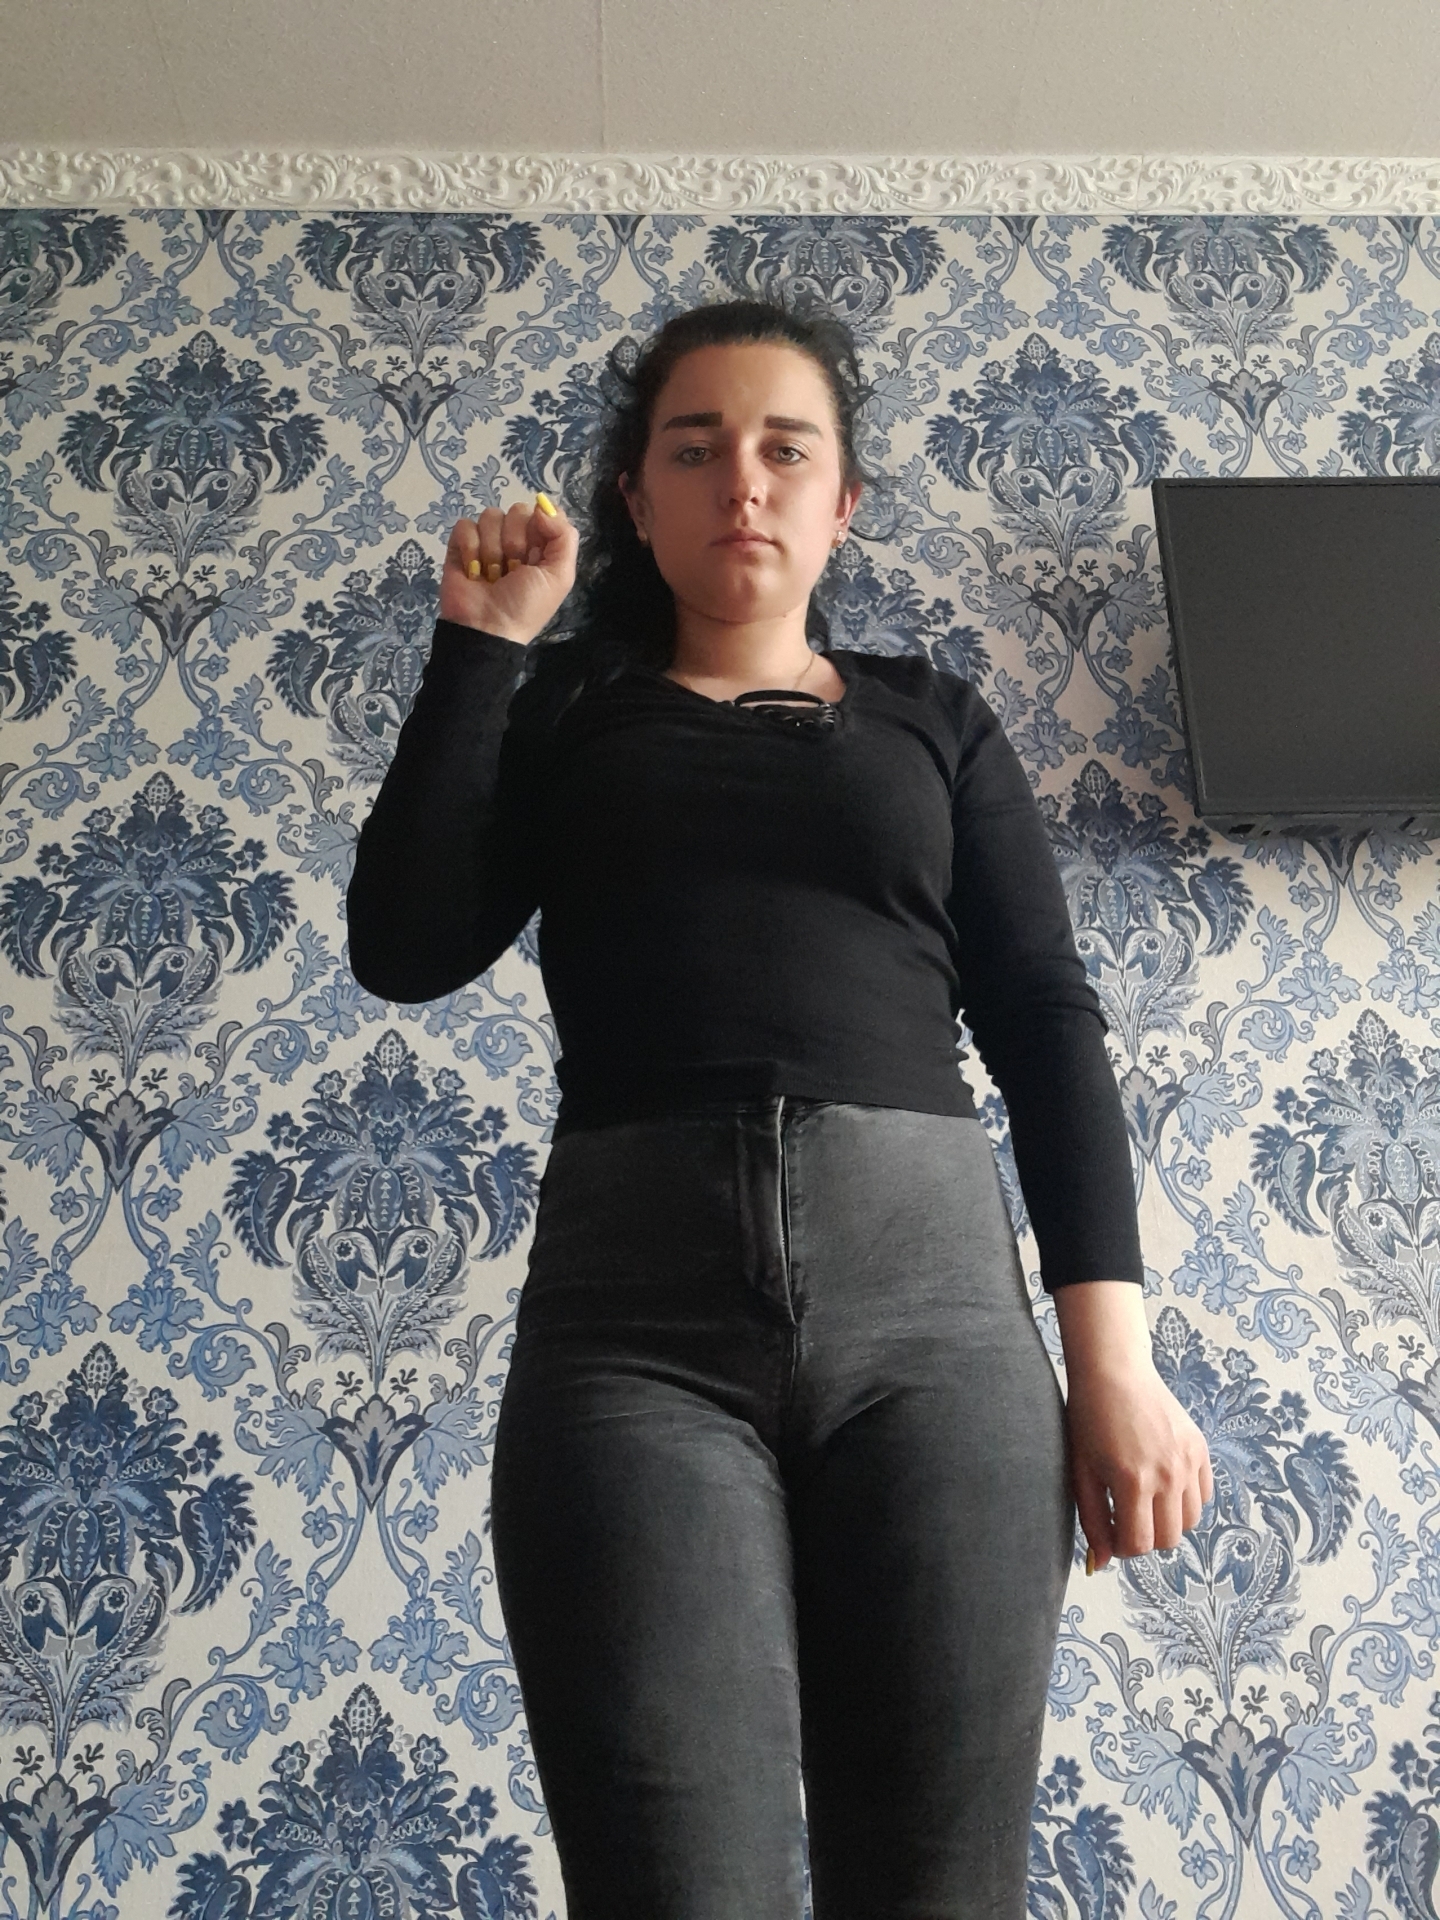
Label: clear